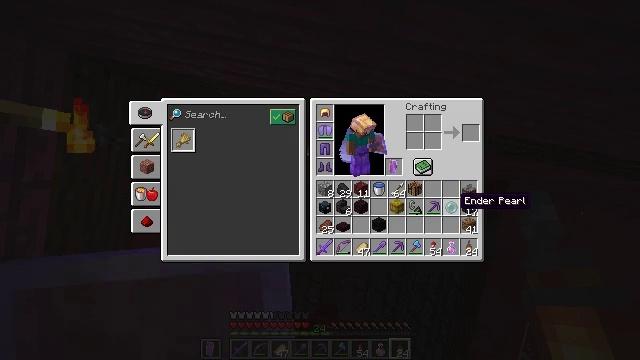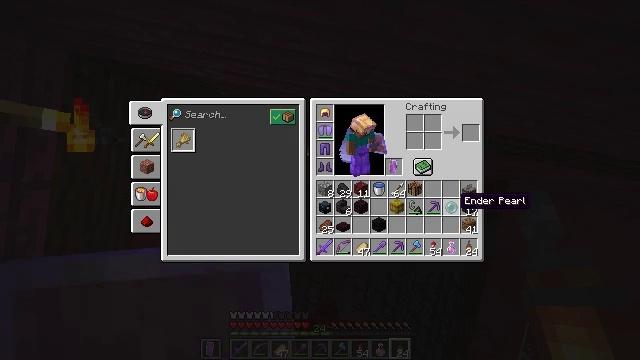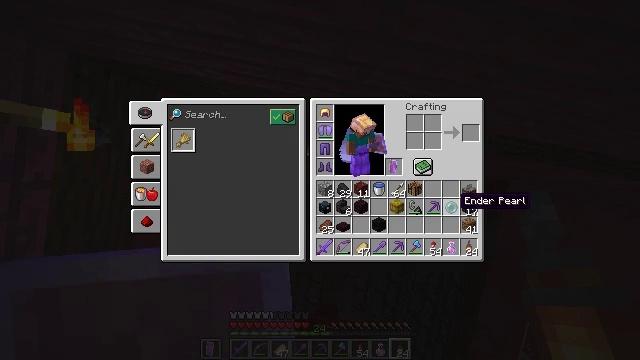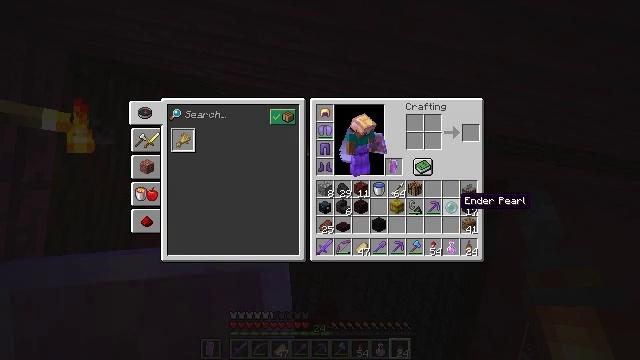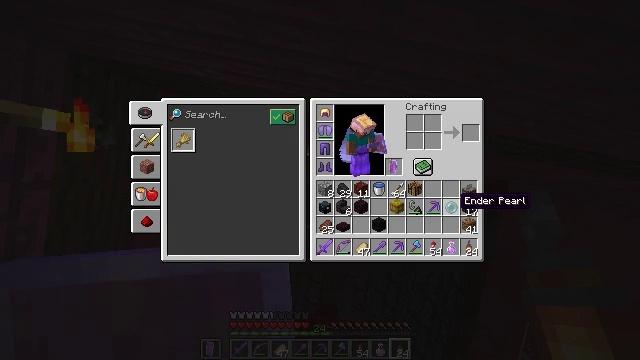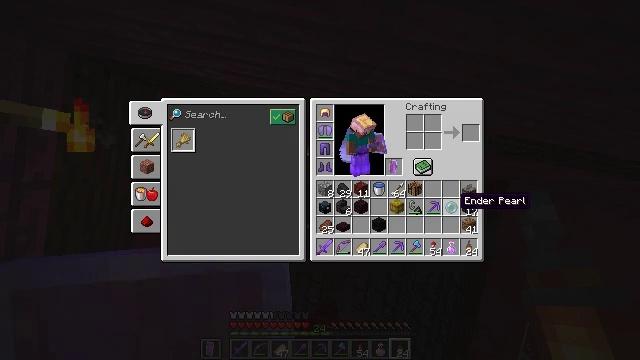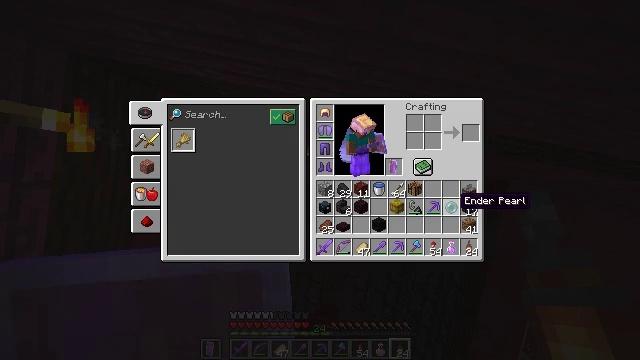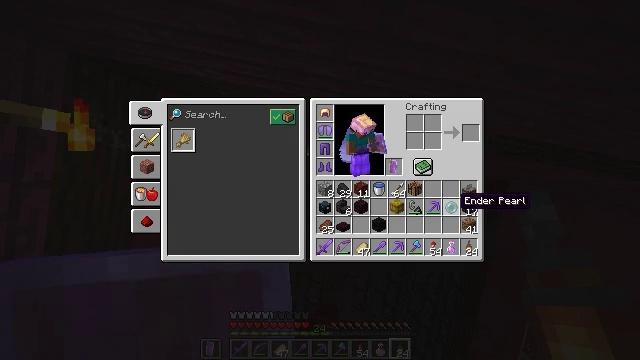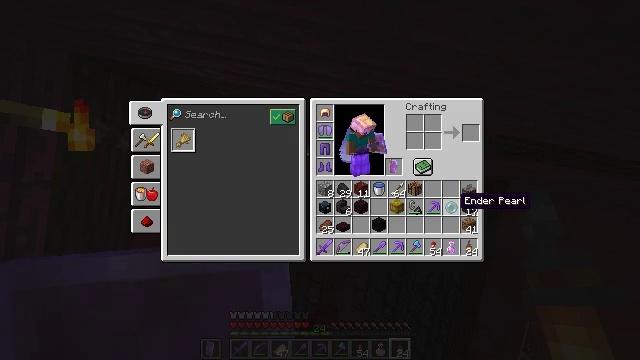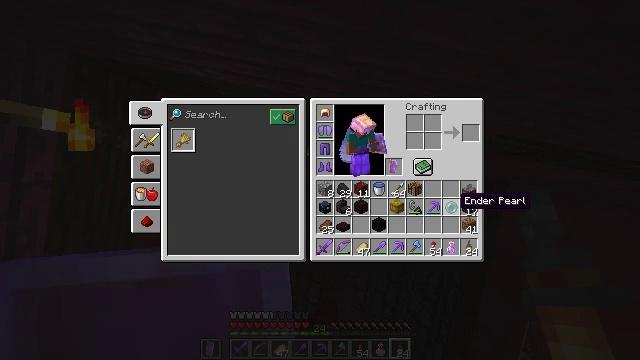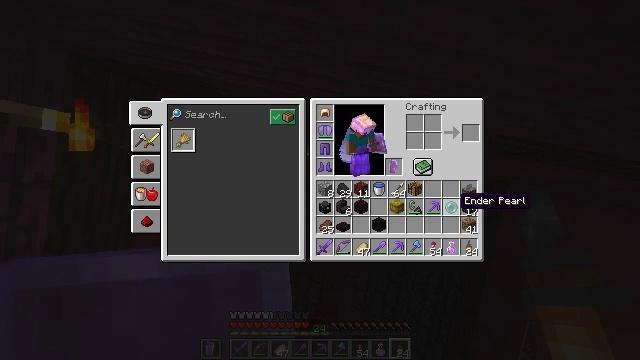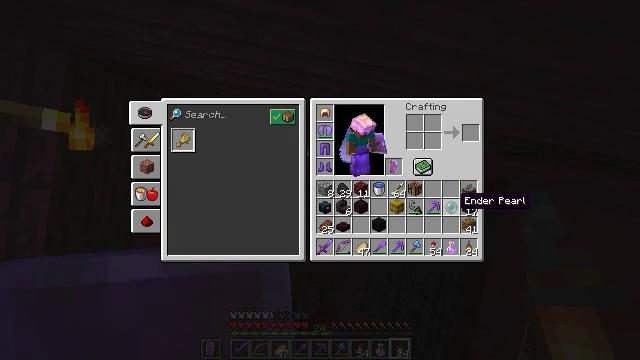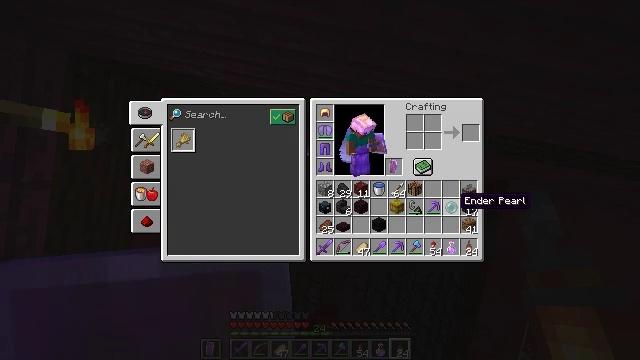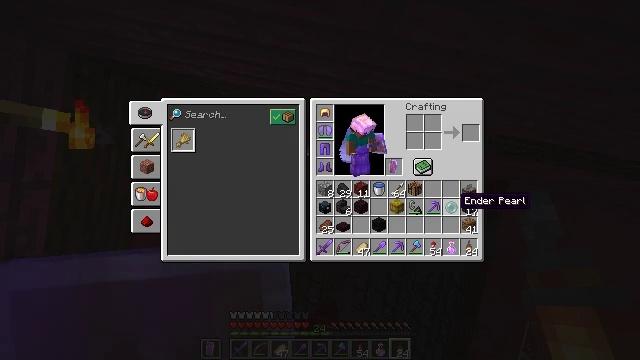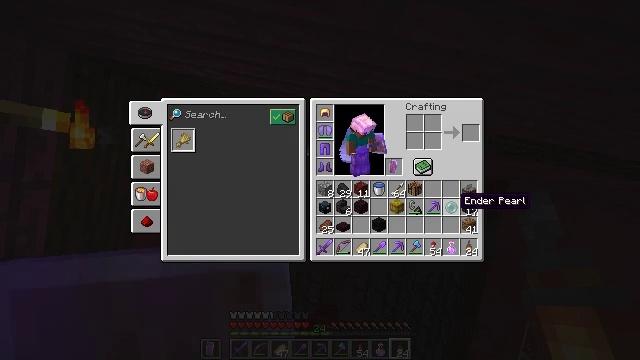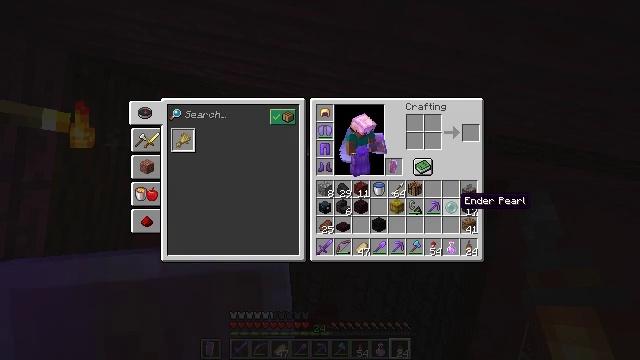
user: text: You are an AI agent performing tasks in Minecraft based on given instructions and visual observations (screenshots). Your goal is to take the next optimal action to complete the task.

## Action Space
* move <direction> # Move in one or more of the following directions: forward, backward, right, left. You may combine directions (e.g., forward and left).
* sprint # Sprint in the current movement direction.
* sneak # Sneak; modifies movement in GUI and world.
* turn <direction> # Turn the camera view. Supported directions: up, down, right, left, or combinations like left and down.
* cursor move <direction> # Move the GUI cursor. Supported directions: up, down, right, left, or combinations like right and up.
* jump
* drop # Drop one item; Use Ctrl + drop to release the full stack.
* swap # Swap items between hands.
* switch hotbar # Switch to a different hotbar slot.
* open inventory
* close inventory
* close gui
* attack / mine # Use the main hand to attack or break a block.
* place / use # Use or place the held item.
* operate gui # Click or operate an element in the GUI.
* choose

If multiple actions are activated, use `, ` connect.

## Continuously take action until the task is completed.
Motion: motion action
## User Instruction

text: Remove the nether brick slab from its place.
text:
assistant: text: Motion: no_op
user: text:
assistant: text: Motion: no_op
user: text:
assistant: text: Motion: no_op
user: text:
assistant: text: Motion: no_op
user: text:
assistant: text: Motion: no_op
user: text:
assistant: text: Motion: no_op
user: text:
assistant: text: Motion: no_op
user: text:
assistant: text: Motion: no_op
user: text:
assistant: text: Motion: no_op
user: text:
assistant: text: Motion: no_op
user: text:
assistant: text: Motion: no_op
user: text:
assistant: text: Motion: no_op
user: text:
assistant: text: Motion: no_op
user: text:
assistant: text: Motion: no_op
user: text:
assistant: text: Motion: no_op
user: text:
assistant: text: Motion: no_op
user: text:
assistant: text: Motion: no_op
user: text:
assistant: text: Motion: no_op
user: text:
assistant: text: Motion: no_op
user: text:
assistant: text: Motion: no_op
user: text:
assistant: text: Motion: no_op
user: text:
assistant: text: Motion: no_op
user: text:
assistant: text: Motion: no_op
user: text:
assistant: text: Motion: no_op
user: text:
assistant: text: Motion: no_op
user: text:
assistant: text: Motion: no_op
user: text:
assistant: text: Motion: no_op
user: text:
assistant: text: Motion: no_op
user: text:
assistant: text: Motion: no_op
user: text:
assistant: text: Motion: no_op